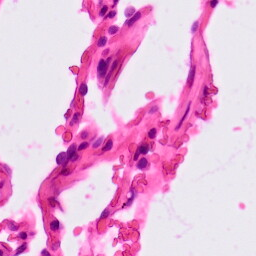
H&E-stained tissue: Lung